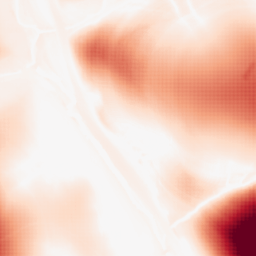
Category: morphological
Decomposition family: tophat
Decomposition parameters: size: 100
mode: white
Upsampling method: sinc_blackman
Upsampling parameters: scale: 2
kernel_size: 4
Upsampling scale: 2